Chest X-ray:
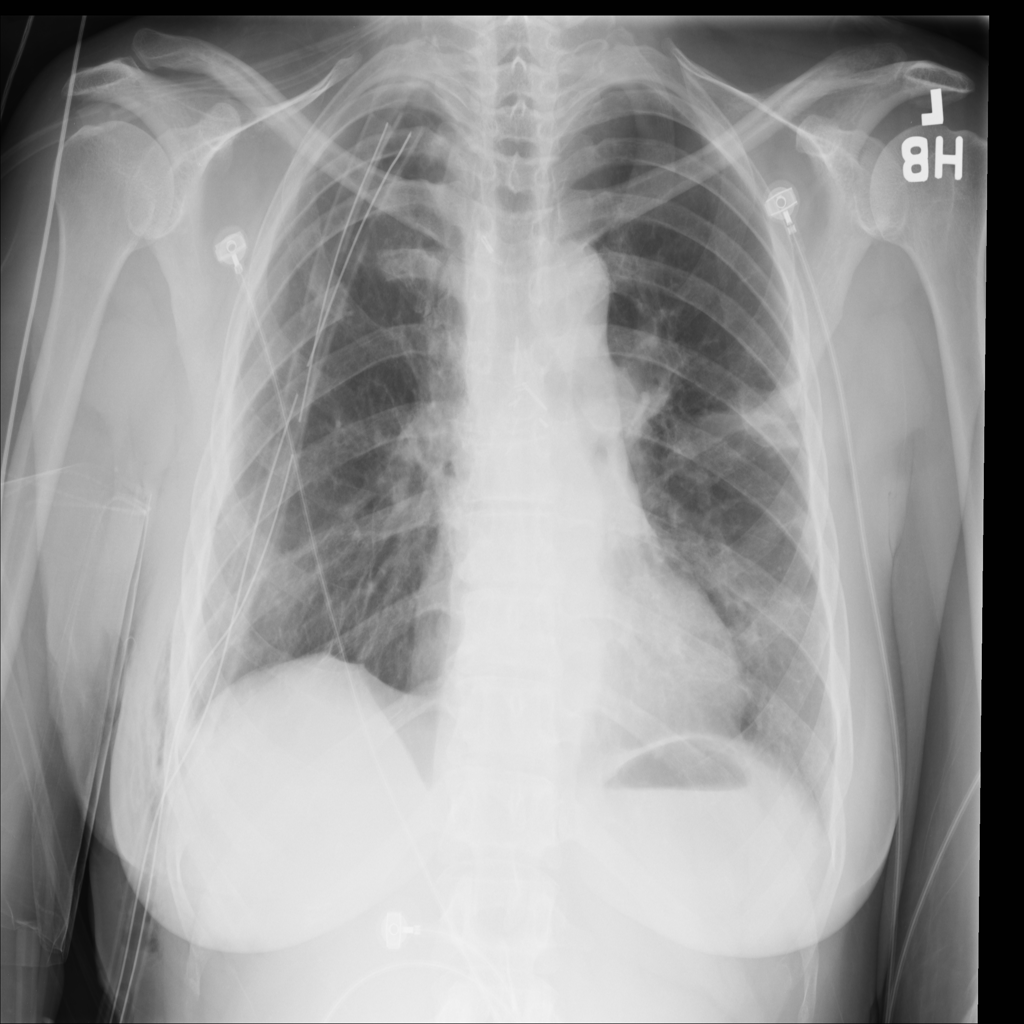
Findings: Consolidation, Fracture
No abnormal finding: no